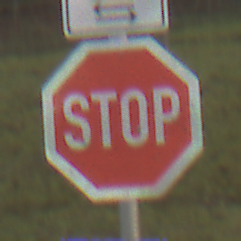
Verkehrszeichen: Stop
Zusatzzeichen oben: RichtungsangabeDurchPfeile9
Umgebung: Outdoor, Nature
Tageszeit: SunriseSunset
Wetter: PartlyCloudy
Licht: Natural
Jahreszeit: NotSpecified
Kontrast: LowContrast